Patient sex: M
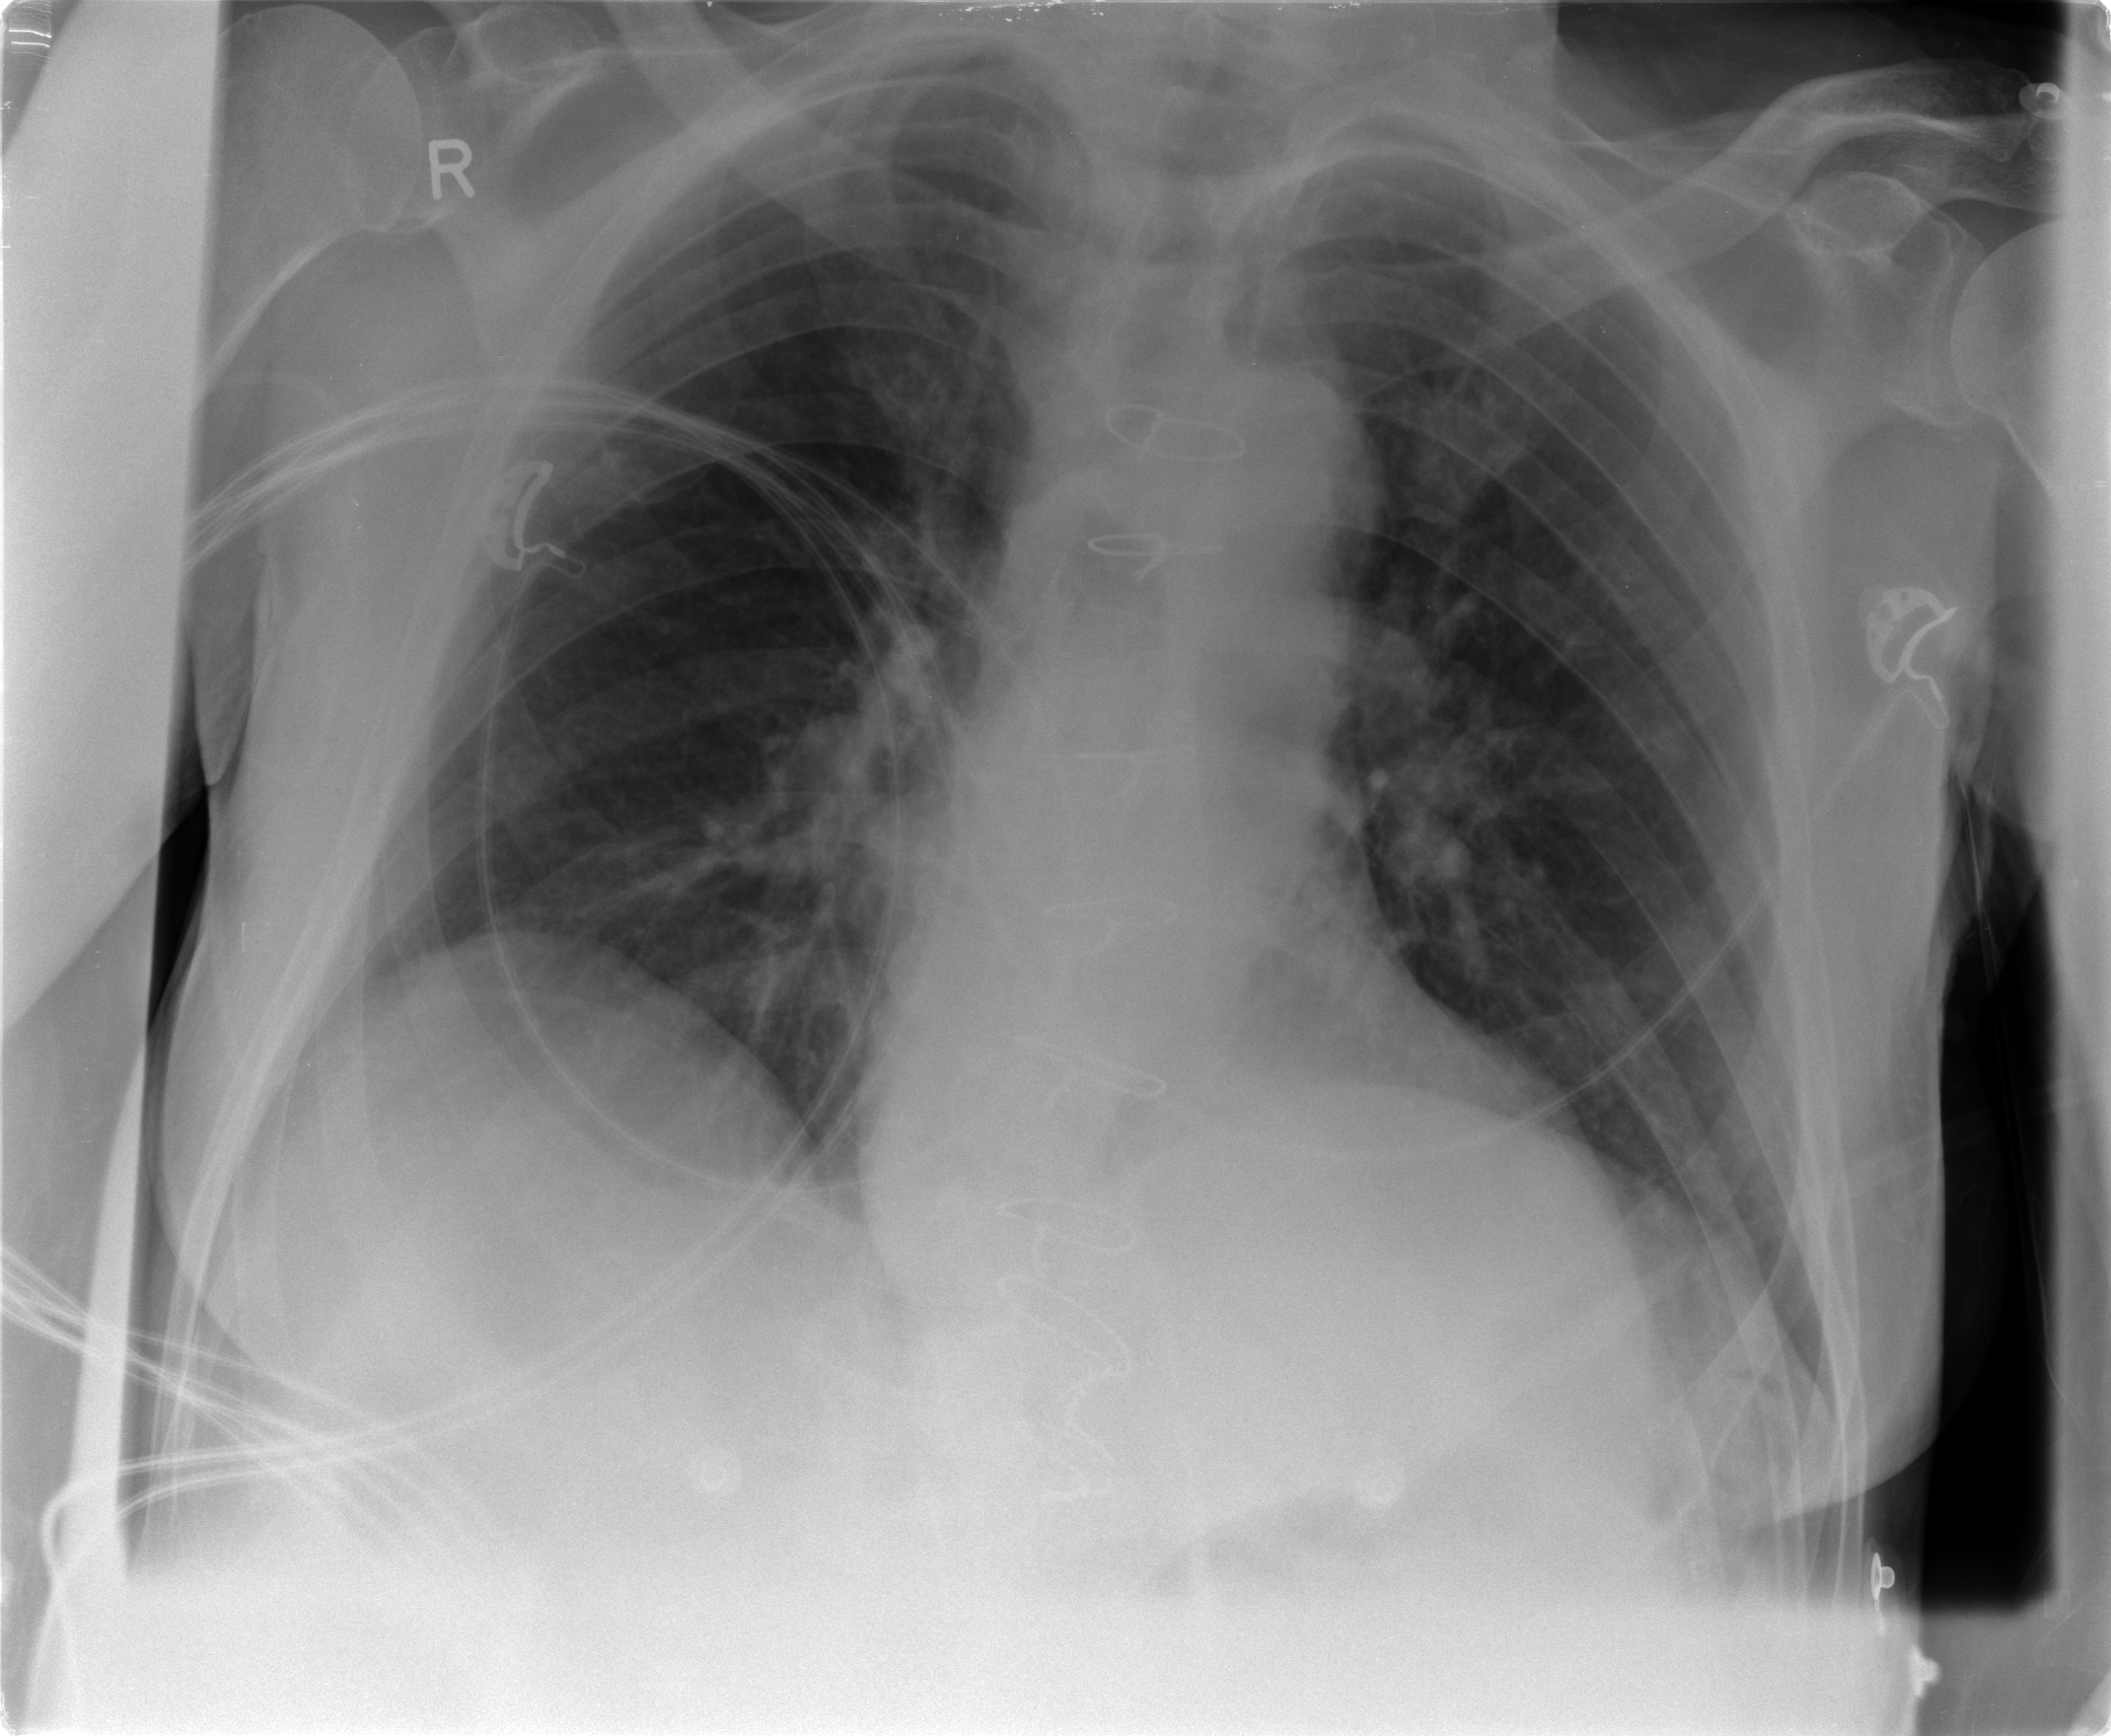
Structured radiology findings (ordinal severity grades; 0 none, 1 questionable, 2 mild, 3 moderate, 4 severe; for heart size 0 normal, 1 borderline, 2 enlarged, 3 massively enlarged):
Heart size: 1
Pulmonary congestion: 2
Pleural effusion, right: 0
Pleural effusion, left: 0
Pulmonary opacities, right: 0
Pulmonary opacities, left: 0
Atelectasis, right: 2
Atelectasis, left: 2